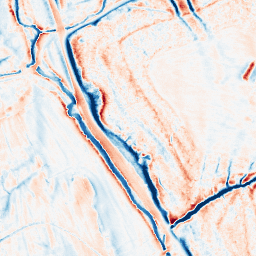
Category: classical
Decomposition family: gaussian_anisotropic
Decomposition parameters: sigma_x: 5
sigma_y: 2
Upsampling method: sinc_hamming
Upsampling parameters: scale: 2
kernel_size: 16
Upsampling scale: 2